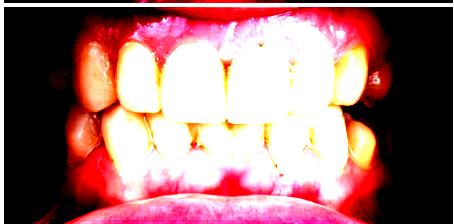
Condition: Gingivitis